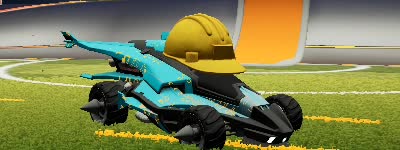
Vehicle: aftershock